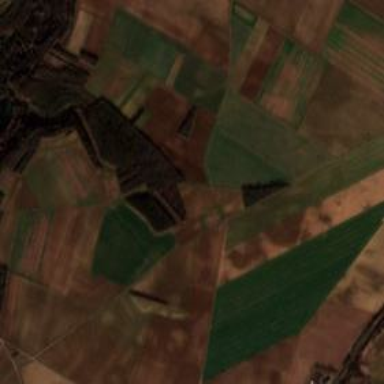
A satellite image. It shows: Farmland with wheat crops growing.